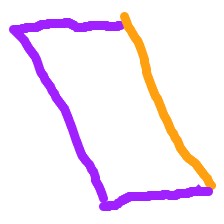
Shape: parallelogram